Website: crate-barrel
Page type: billing-address
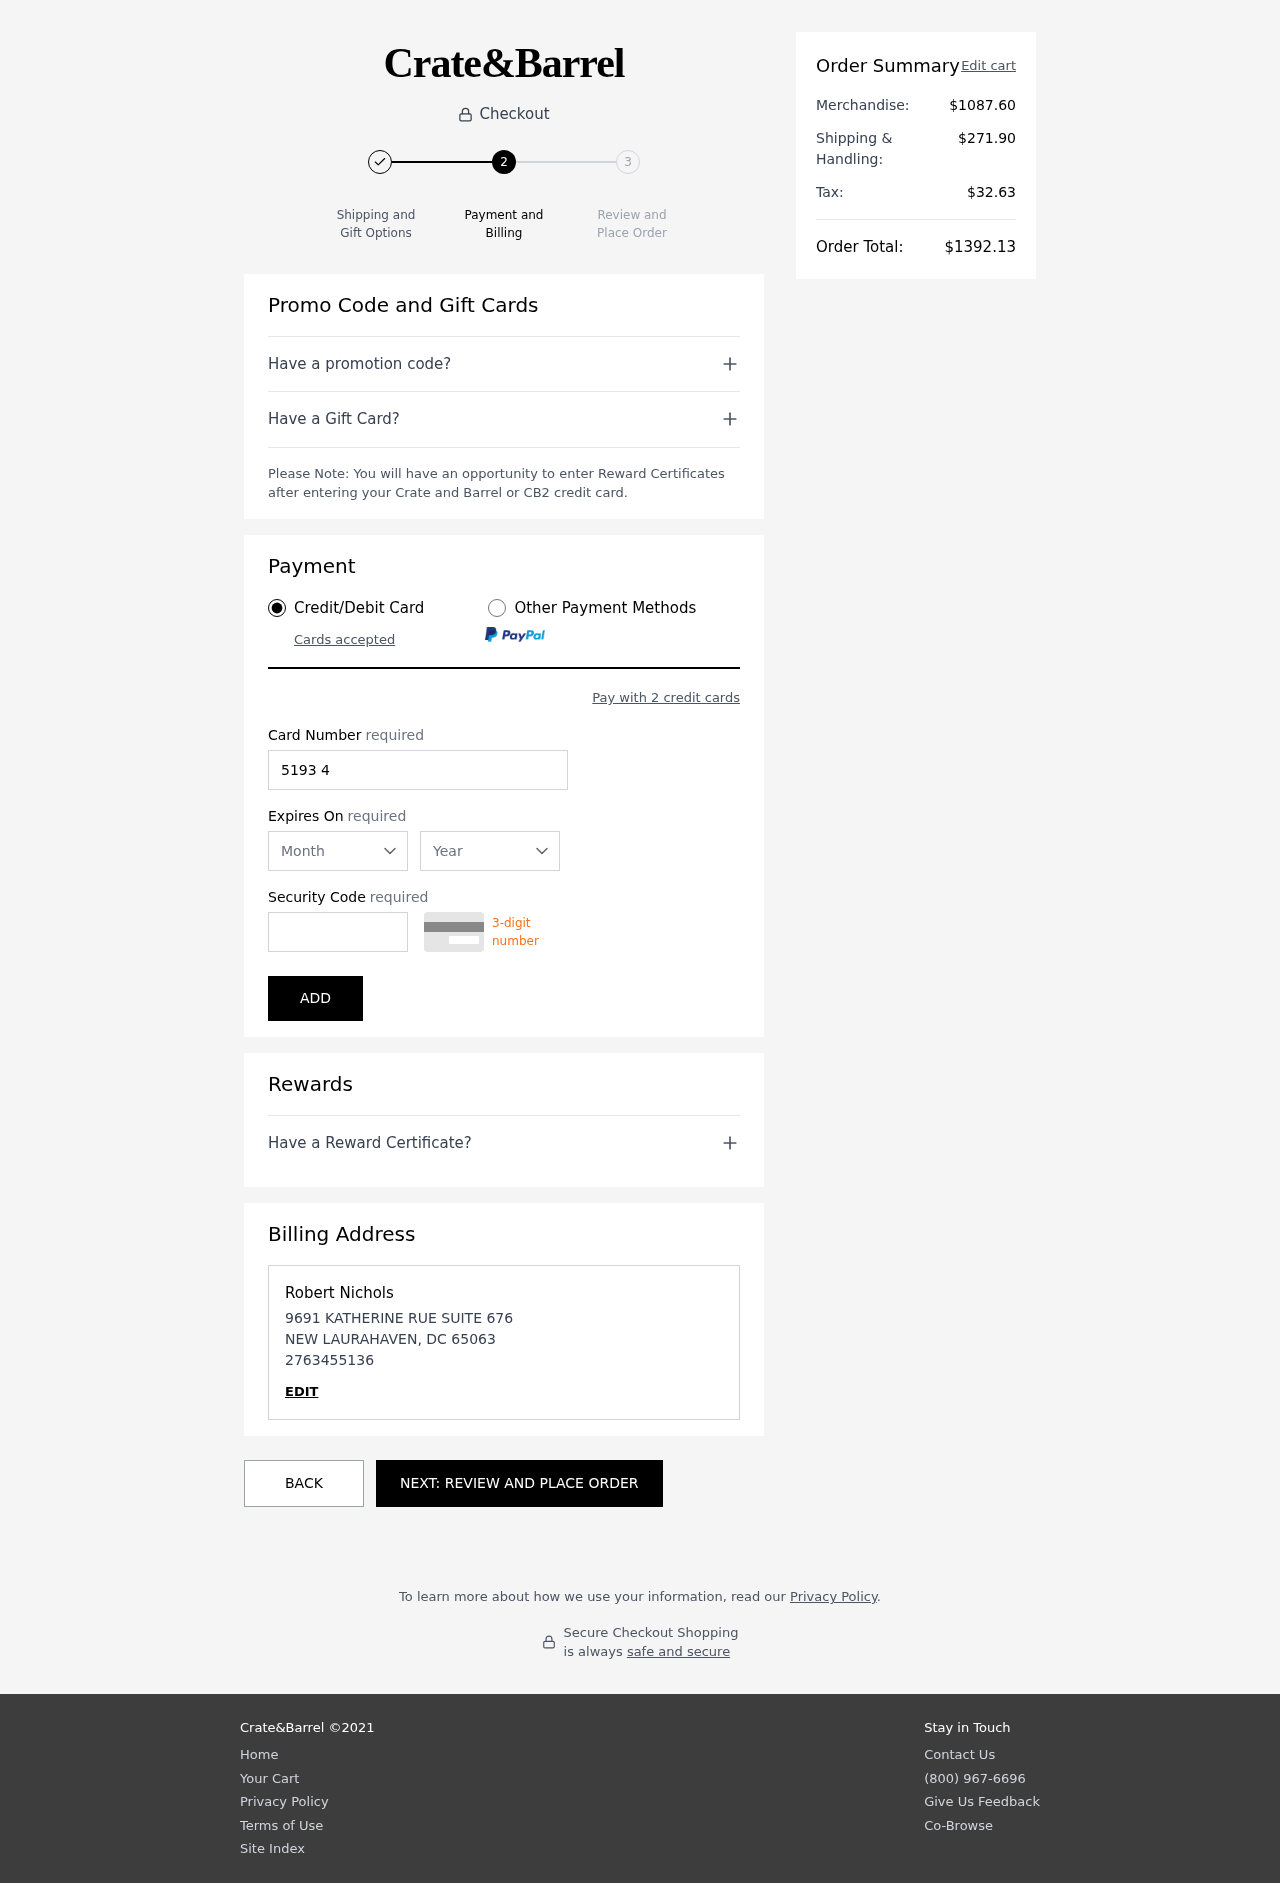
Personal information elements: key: PII_CARD_CVV
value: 460
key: PII_CARD_EXPIRY_MONTH
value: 12
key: PII_CARD_EXPIRY_YEAR
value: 30
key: PII_CARD_NUMBER
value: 5193 4467 2714 4355
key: PII_CITY
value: NEW LAURAHAVEN
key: PII_FULLNAME
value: Robert Nichols
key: PII_PHONE
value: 2763455136
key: PII_POSTCODE
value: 65063
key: PII_STATE_ABBR
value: DC
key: PII_STREET
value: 9691 KATHERINE RUE SUITE 676
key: PII_FIRSTNAME
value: Robert
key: PII_LASTNAME
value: Nichols
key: PII_PHONE_LINE
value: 5136
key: PII_PHONE_SUFFIX
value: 5136
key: PII_STATE
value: DC
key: PII_POSTCODE_FULL
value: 65063
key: PII_PHONE2
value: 2763455136
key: PII_PHONE3
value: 2763455136
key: PII_FULLNAME2
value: Robert Nichols
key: PII_FULLNAME3
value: Robert Nichols
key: PII_FIRSTNAME2
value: Robert
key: PII_FIRSTNAME3
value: Robert
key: PII_LASTNAME2
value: Nichols
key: PII_LASTNAME3
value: Nichols
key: PII_FIRSTNAME_DERIVED
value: Robert
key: PII_LASTNAME_DERIVED
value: Nichols
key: PII_PHONE_NUMERIC
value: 2763455136
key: PII_PHONE_LINE_NUMERIC
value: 5136
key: PII_PHONE_SUFFIX_NUMERIC
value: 5136
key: PII_POSTCODE_NUMERIC
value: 65063
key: PII_PHONE2_NUMERIC
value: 2763455136
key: PII_PHONE3_NUMERIC
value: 2763455136
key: PII_FULLNAME_DERIVED
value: Robert Nichols
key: PII_NAME_FULL_DERIVED
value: Robert Nichols
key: PII_PHONE_DIGITS
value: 2763455136
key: PII_PHONE_LAST4
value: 5136
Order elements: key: ORDER_SUBTOTAL
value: $1087.60
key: ORDER_SHIPPING_COST
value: $271.90
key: ORDER_TAX
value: $32.63
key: ORDER_TOTAL
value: $1392.13